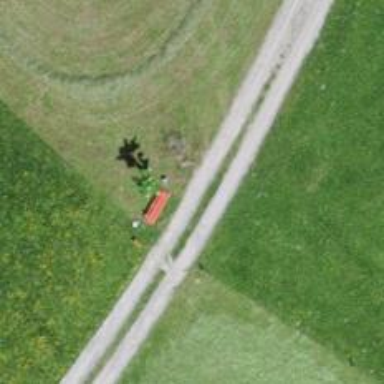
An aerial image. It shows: Bench.